Field crop: maize
Growth stage: 2
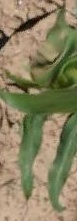
Species: maize